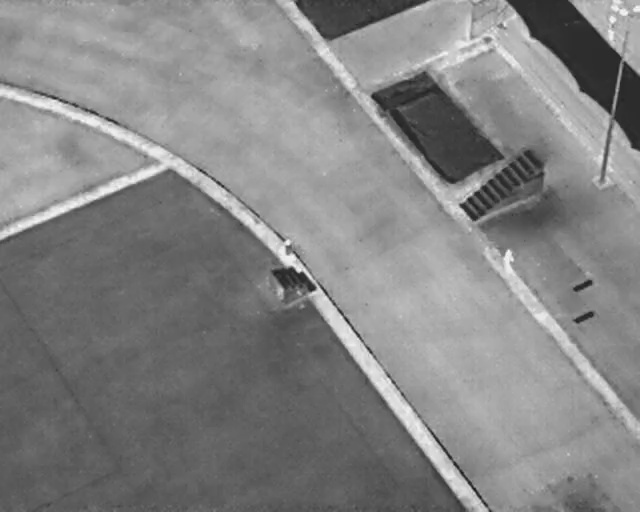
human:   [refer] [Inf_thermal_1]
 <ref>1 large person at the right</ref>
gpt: <box>[[77, 49, 81, 52, 2]]</box>